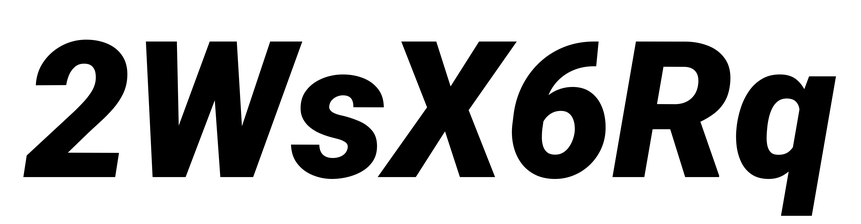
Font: Roboto-Italic_Black_Italic